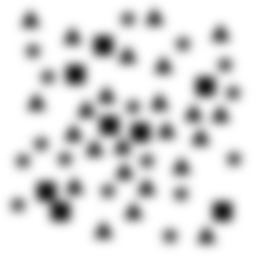
Squares: 8
Triangles: 24
Stars: 16
Total shapes: 48